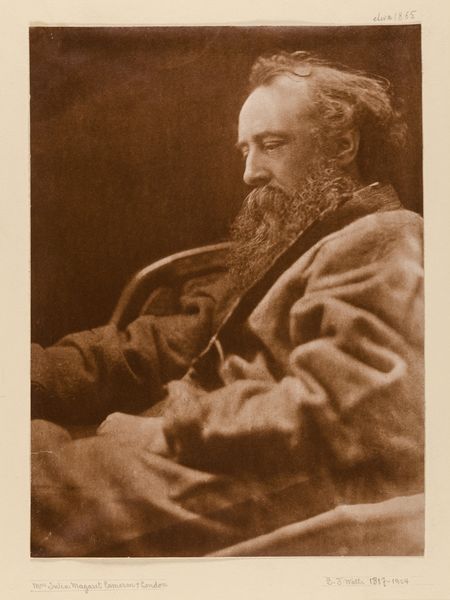
Titel: George Watts
Künstler: Julia Margaret Cameron
Standort: Hamburg
Institution: Museum für Kunst und Gewerbe Hamburg
Schlagwörter: braun, profil, portrait, person, papier, foto, fotografie, photographie, photo, lichtbild, rötelzeichnung, frühe fotografie, historische, bildwerke, angewandte und bildende kunst, hessische systematik, künstler, persönlichkeit, porträtfotografie, porträtphotographie, pigmentdruck, fotografischer abzug